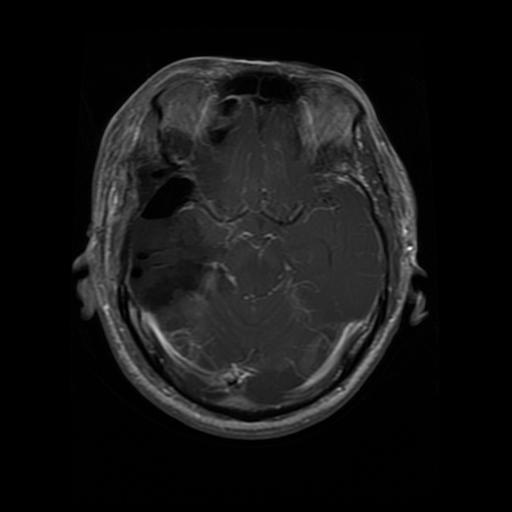
Label: glioma